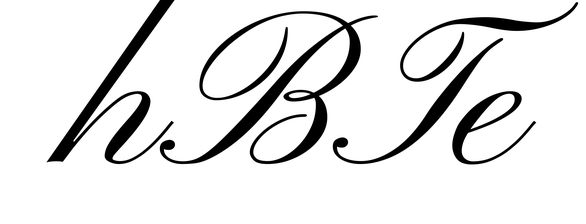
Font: PinyonScript-Regular